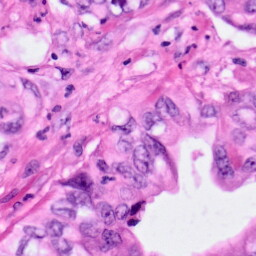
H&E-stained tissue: Pancreatic